Field crop: maize
Growth stage: 2
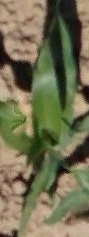
Species: maize